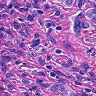
Metastatic tissue present: yes